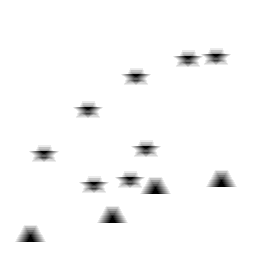
Squares: 0
Triangles: 4
Stars: 8
Total shapes: 12